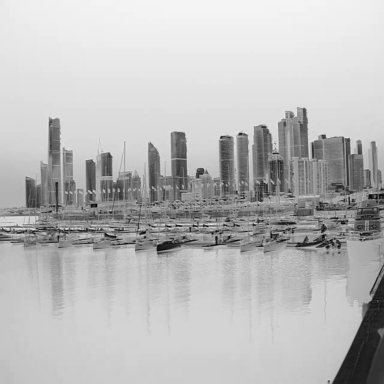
There are 13 objects shown in the infrared image, including three canoes, and ten sailboats.